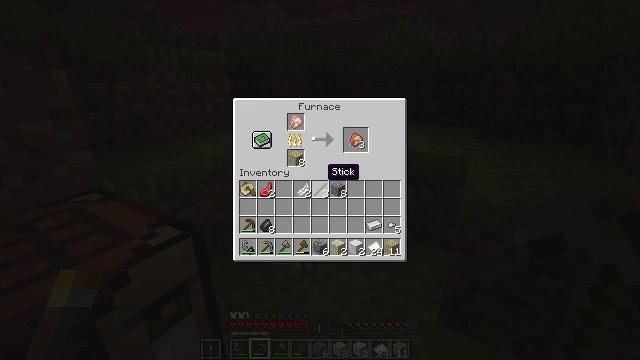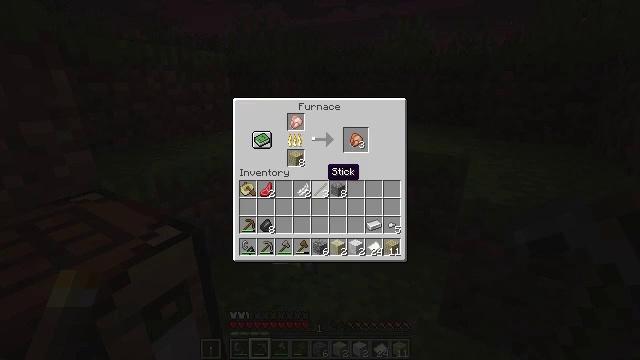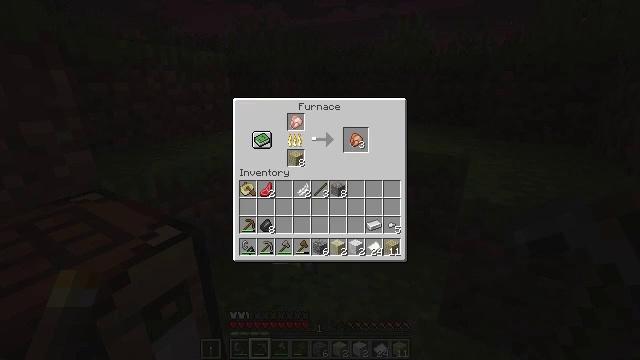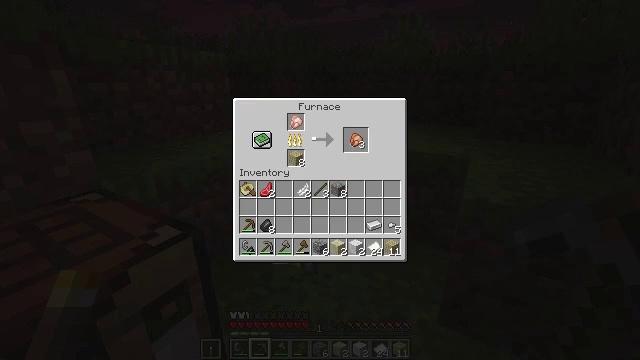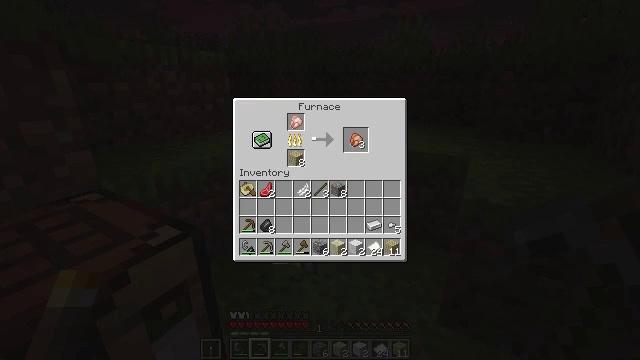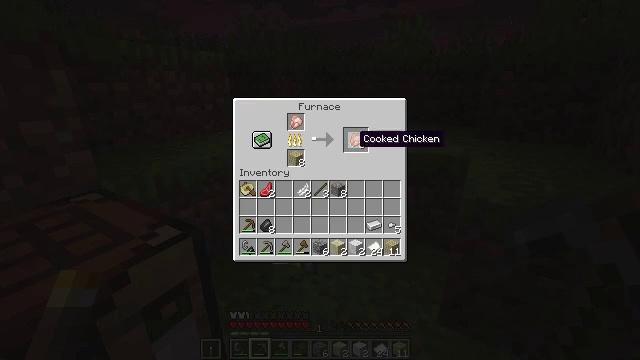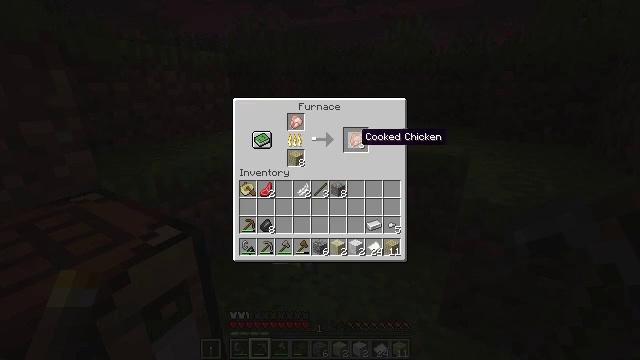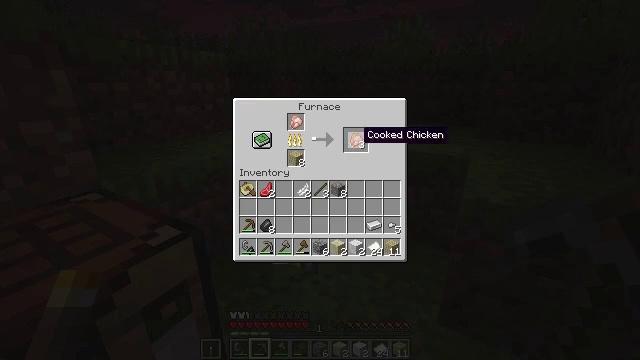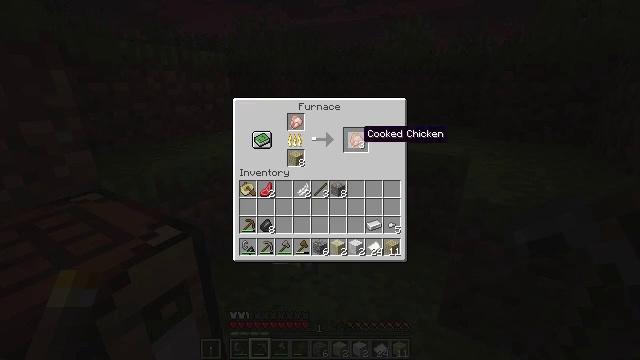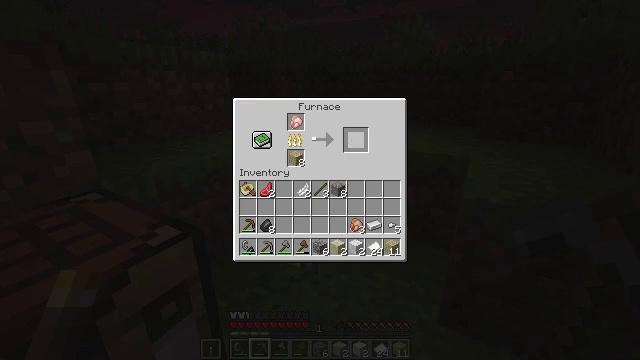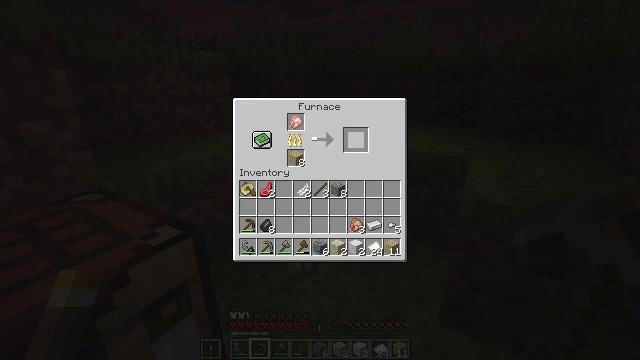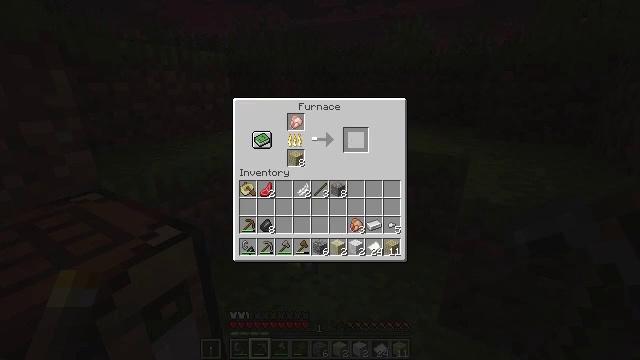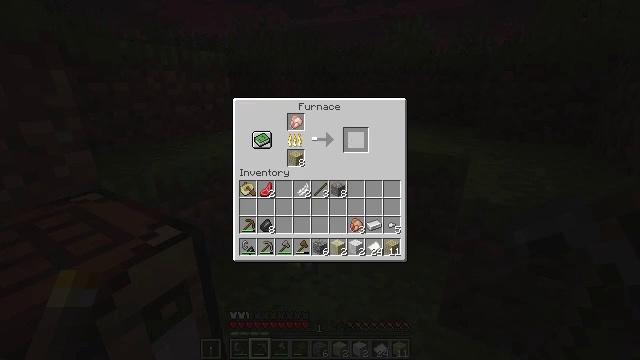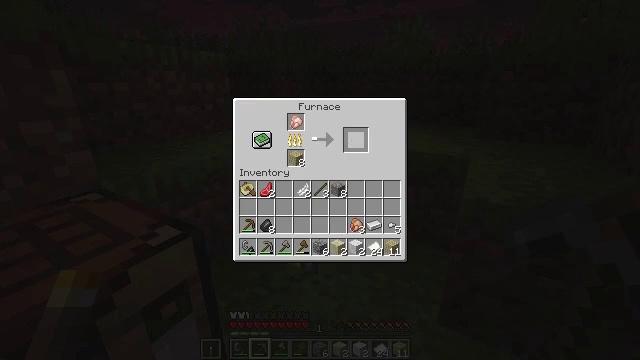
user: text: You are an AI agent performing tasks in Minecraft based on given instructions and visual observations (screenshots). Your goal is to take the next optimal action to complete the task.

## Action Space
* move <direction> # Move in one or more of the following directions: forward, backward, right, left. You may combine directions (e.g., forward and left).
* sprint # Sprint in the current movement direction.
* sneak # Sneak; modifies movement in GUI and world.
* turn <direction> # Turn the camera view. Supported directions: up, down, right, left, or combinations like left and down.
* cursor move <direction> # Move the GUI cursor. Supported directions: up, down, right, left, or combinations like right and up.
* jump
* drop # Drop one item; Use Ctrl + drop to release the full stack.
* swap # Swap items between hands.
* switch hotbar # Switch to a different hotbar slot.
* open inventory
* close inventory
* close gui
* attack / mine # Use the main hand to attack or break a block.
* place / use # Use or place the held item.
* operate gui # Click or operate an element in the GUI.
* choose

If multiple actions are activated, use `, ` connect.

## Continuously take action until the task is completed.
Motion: motion action
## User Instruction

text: craft item air
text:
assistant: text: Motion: no_op
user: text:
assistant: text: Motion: cursor move up
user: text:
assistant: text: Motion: cursor move right and up
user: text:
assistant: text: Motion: cursor move right and up
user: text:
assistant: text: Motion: sneak
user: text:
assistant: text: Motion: sneak
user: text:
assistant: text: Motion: sneak
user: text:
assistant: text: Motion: sneak
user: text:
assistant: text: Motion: sneak, operate gui
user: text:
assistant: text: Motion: sneak, operate gui
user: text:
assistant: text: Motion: sneak, operate gui
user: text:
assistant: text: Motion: sneak, operate gui
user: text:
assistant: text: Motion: sneak
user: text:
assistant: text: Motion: sneak